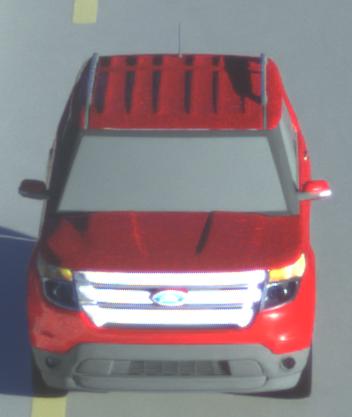
Make: Ford
Model: Explorer
Detailed model: Gen. 5
Model produced from: 2010
Model produced until: 2019
Doors: 5
Color: red
Road condition: wet road
Daytime: sunrise or sunset
Contrast: high contrast